Переход из жидкого состояния в газообразное (испарение, кипение) относится к фазовым переходам первого рода. Давление насыщенного пара $P$ и его температура связаны $T$ уравнением Клапейрона-Клаузиуса: \begin{equation} \frac{dP}{dT}=\frac{L}{T\left(V_{2}-V_{1}\right)},\tag{1} \end{equation} где $L$ — удельная теплота испарения, $V_{2}, V_{1}$ — удельные объемы газообразной и жидкой фаз соответственно. Для решения уравнения (1) допустимы следующие приближения: В рамках этих приближений решение уравнения (1) имеет вид: $$P=P_{0}\exp \left(\frac{M L}{R}\left(\frac{1}{T_{0}}-\frac{1}{T}\right)\right) \tag{3}$$ где $P_{0}$ — давление насыщенного пара при температуре $T_{0}$.
Измерьте зависимость разности давления внутри колбы и атмосферного давления от температуры газа внутри колбы. Постройте график полученной зависимости.
Рассчитайте зависимости парциальных давлений сухого воздуха и водяных паров в колбе от температуры.
Используя подходящие переменные, покажите, что давление насыщенных водяных паров описывается функцией (3). Свой вывод подтвердите с помощью соответствующего графика.
Рассчитайте среднее значение удельной теплоты испарения воды $L$ в измеренном вами диапазоне. Оцените погрешность найденного значения.
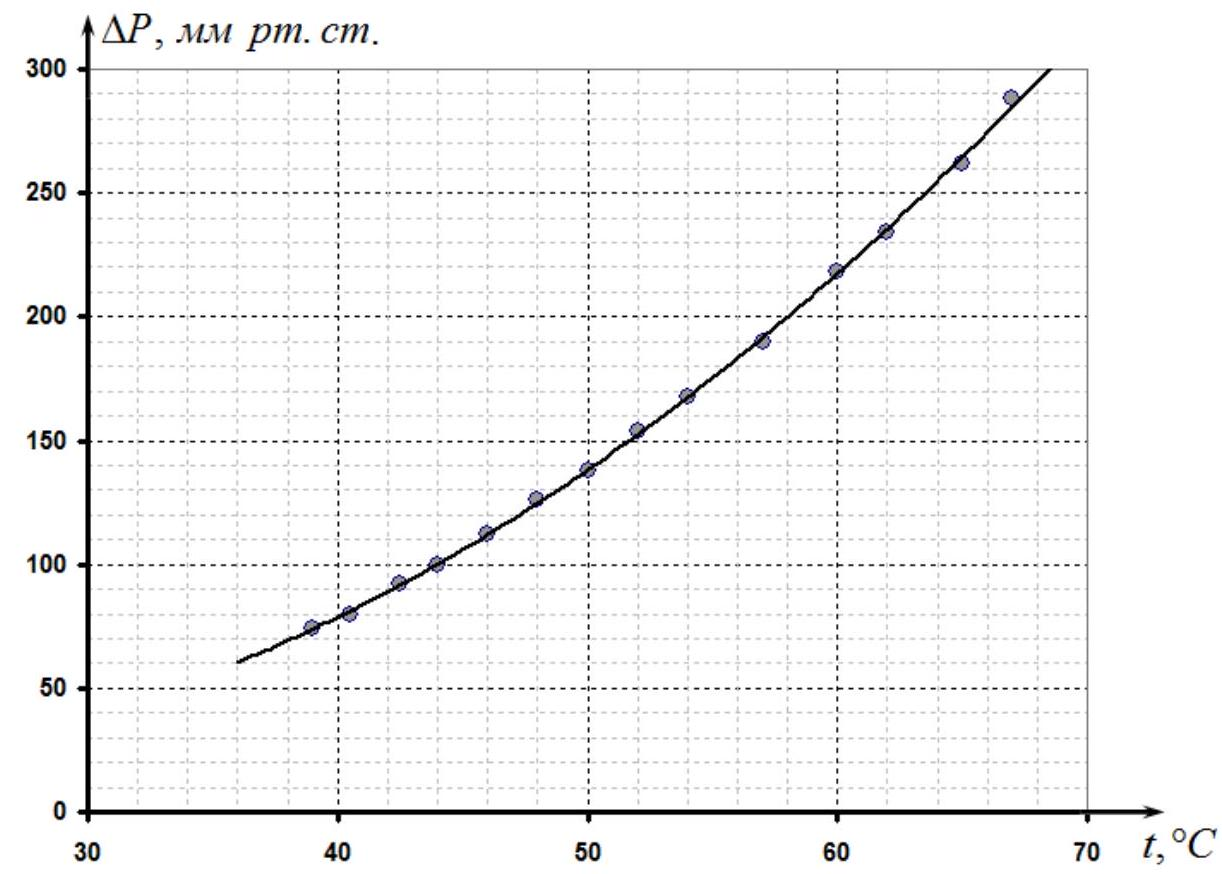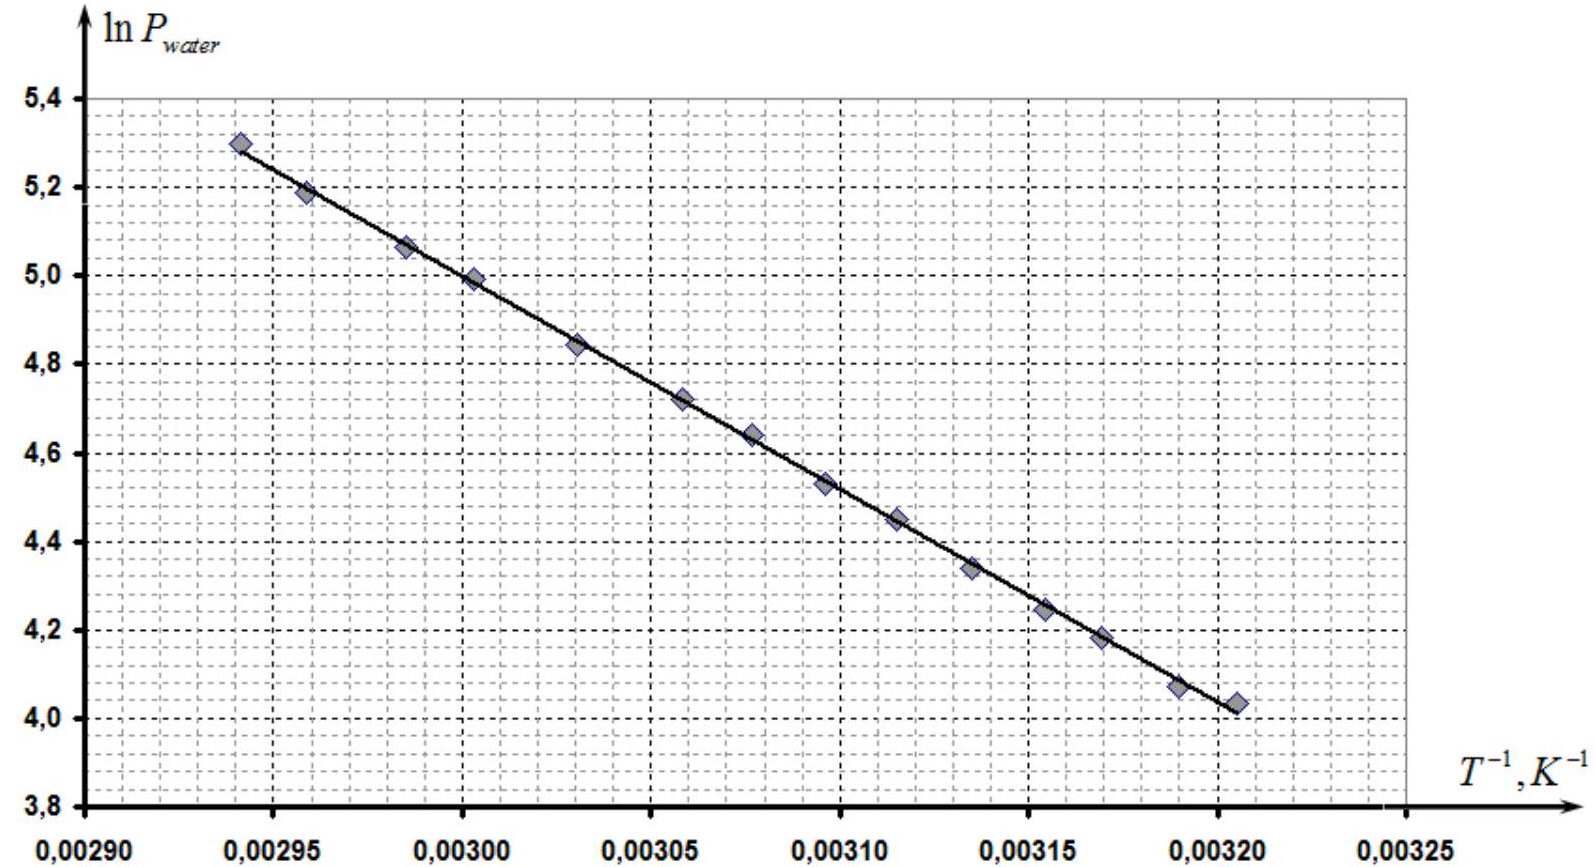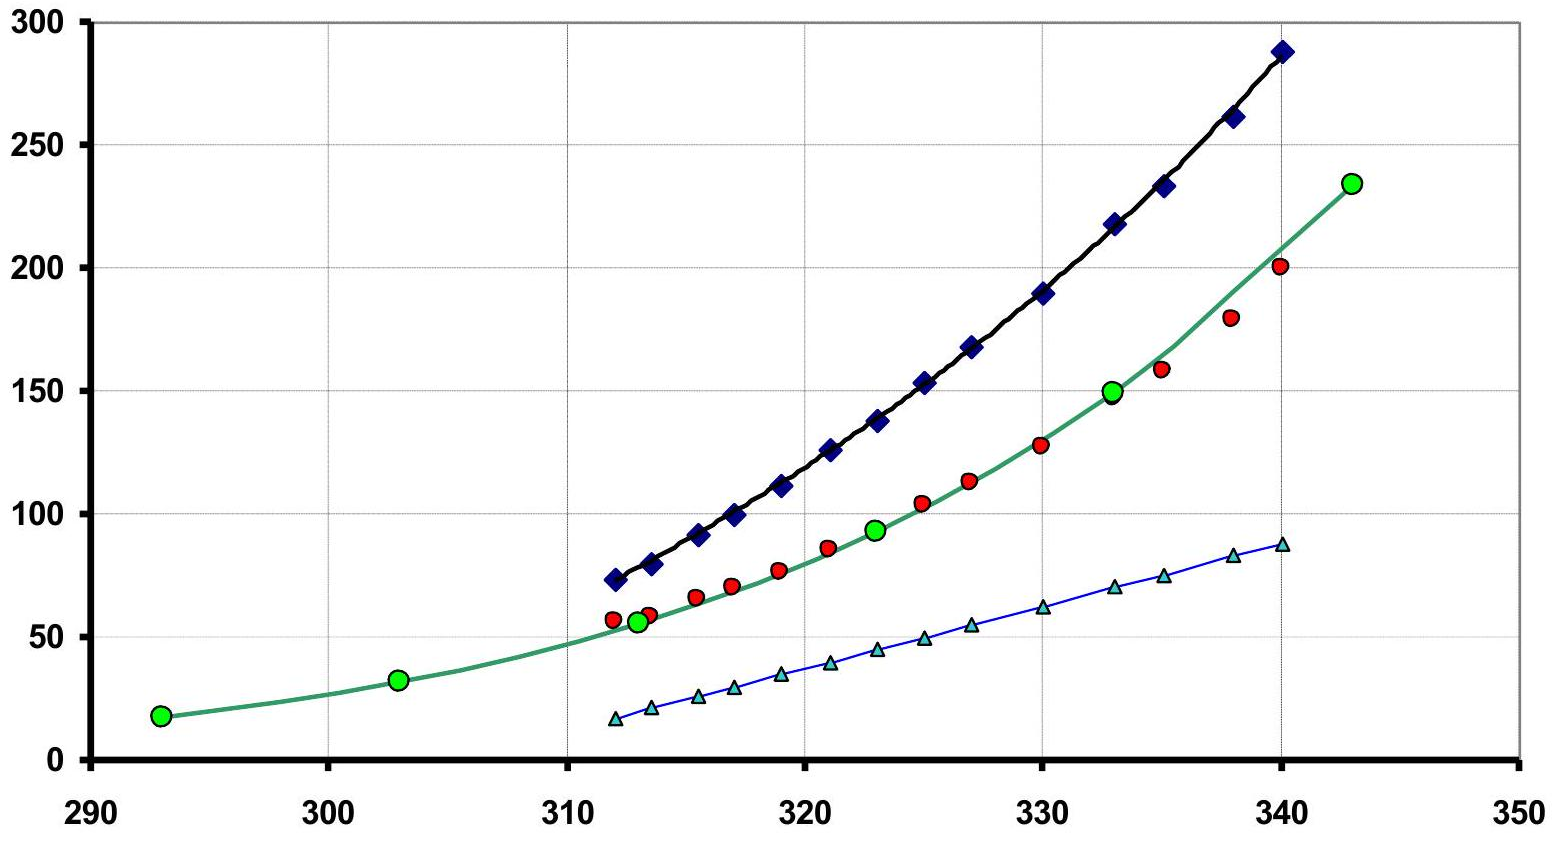
Измерьте зависимость разности давления внутри колбы и атмосферного давления от температуры газа внутри колбы. Постройте график полученной зависимости.
Решение: В таблице 1 приведены результаты измерений разности давлений $\Delta P$ в колбе и вне ее от температуры $t,{ }^{\circ}\mathrm{C}$. На рис. 1 показан график полученной зависимости. Полученная зависимость не линейная, поэтому ею нельзя объяснить только изменение температуры газа в колбе. | $\Delta P,~мм~рт.~ст.$ | 288 | 262 | 234 | 218 | 190 | 168 | 154 | 138 | 126 | 112 | 100 | 92 | 80 | 74 | | --- | --- | --- | --- | --- | --- | --- | --- | --- | --- | --- | --- | --- | --- | --- | | $t,^{\circ}\mathrm{C}$ | 67 | 65 | 62 | 60 | 57 | 54 | 52 | 50 | 48 | 46 | 44 | 42.5 | 40.5 | 39 |
Ответ: | $\Delta P,~мм~рт.~ст.$ | 288 | 262 | 234 | 218 | 190 | 168 | 154 | 138 | 126 | 112 | 100 | 92 | 80 | 74 | | --- | --- | --- | --- | --- | --- | --- | --- | --- | --- | --- | --- | --- | --- | --- | | $t,^{\circ}\mathrm{C}$ | 67 | 65 | 62 | 60 | 57 | 54 | 52 | 50 | 48 | 46 | 44 | 42.5 | 40.5 | 39 | Ответ: $\Delta P,~мм~рт.~ст.$288262234218190168154138126112100928074$t,^{\circ}\mathrm{C}$ 676562605754525048464442.540.539
Ответ: Полученная зависимость не линейная, поэтому ею нельзя объяснить только изменение температуры газа в колбе.

Рассчитайте зависимости парциальных давлений сухого воздуха и водяных паров в колбе от температуры.
Решение: Основная теоретическая проблема в решении данной задачи состоит в разделении измеренного давления в колбе на парциальные давления сухого воздуха $P_{air }$ и водяного пара $P_{water}$. Так как масса воздуха в колбе и объем самой колбы остаются неизменными, то для расчета давления воздуха можно воспользоваться уравнением $$\frac{P_{air}}{T}=\frac{P_{air0}}{T_0}=\operatorname{const}\tag{1}$$В условии задачи задано значение давления насыщенных паров воды $P_{water~0}=92.6~Па$ при температуре $t_0=50^\circ\mathrm C$. Эти значения позволяют найти постоянную величину в уравнении (1), а затем рассчитать значения парциального давления в измеренном диапазоне температур. Так по результатам измерений при указанной температуре разность давлений равна $\Delta P_0=138~мм~рт.~ст.$, атмосферное давление равнялось $P_{atm}=770~мм~рт. ~ст.$,следовательно, парциальное давление сухого воздуха в колбе при этой температуре $\left(T_0=50+273.2=323.2~K\right)$ равнялось$$P_{air0}=P_{atm}+\Delta P_0-P_{water0}=815.4~мм~рт.~ст.\tag{2}$$Далее из формулы (1) следует, что при температуре $T=\left(t,^{\circ} \mathrm C+273.2\right)~K$ парциальное давление сухого воздуха можно рассчитать по формуле $$P_{air}=\frac{P_{air0}}{T_0}T.\tag{3}$$После этого следует найти давление насыщенных паров воды с помощью формулы$$P_{water}=P_{atm}+\Delta P-P_{air}.\tag{4}$$В Таблице 2 приведены результаты необходимых расчетов (жирным шрифтом выделена «нулевая» точка).Таблица 2. | $t,^\circ\mathrm C$ | $\Delta P,~мм~рт.~ст.$ | $T,K$ | $P_{air},~мм~рт.~ст.$ | $P_{water},~мм~рт.~ст.$ | $\frac{1}{T},~K^{-1}$ | $\ln P_ {water }$ | | --- | --- | --- | --- | --- | --- | --- | | 67 | 288 | 340 | 858.32 | 199.68 | 0.00294 | 5.3 | | 65 | 262 | 338 | 853.27 | 178.73 | 0.00296 | 5.19 | | 62 | 234 | 335 | 845.69 | 158.31 | 0.00299 | 5.06 | | 60 | 218 | 333 | 840.64 | 147.36 | 0.003 | 4.99 | | 57 | 190 | 330 | 833.07 | 126.93 | 0.00303 | 4.84 | | 54 | 168 | 327 | 825.5 | 112.5 | 0.00306 | 4.72 | | 52 | 154 | 325 | 820.45 | 103.55 | 0.00308 | 4.64 | | **50** | **138** | **323** | **815.4** | **92.6** | **0.0031** | **4.53** | | 48 | 126 | 321 | 810.35 | 85.65 | 0.00312 | 4.45 | | 46 | 112 | 319 | 805.3 | 76.7 | 0.00313 | 4.34 | | 44 | 100 | 317 | 800.25 | 69.75 | 0.00315 | 4.24 | | 42.5 | 92 | 315.5 | 796.47 | 65.53 | 0.00317 | 4.18 | | 40.5 | 80 | 313.5 | 791.42 | 58.58 | 0.00319 | 4.07 | | 39 | 74 | 312 | 787.63 | 56.37 | 0.00321 | 4.03 |
Ответ: | $t,^\circ\mathrm C$ | $\Delta P,~мм~рт.~ст.$ | $T,K$ | $P_{air},~мм~рт.~ст.$ | $P_{water},~мм~рт.~ст.$ | $\frac{1}{T},~K^{-1}$ | $\ln P_ {water }$ | | --- | --- | --- | --- | --- | --- | --- | | 67 | 288 | 340 | 858.32 | 199.68 | 0.00294 | 5.3 | | 65 | 262 | 338 | 853.27 | 178.73 | 0.00296 | 5.19 | | 62 | 234 | 335 | 845.69 | 158.31 | 0.00299 | 5.06 | | 60 | 218 | 333 | 840.64 | 147.36 | 0.003 | 4.99 | | 57 | 190 | 330 | 833.07 | 126.93 | 0.00303 | 4.84 | | 54 | 168 | 327 | 825.5 | 112.5 | 0.00306 | 4.72 | | 52 | 154 | 325 | 820.45 | 103.55 | 0.00308 | 4.64 | | **50** | **138** | **323** | **815.4** | **92.6** | **0.0031** | **4.53** | | 48 | 126 | 321 | 810.35 | 85.65 | 0.00312 | 4.45 | | 46 | 112 | 319 | 805.3 | 76.7 | 0.00313 | 4.34 | | 44 | 100 | 317 | 800.25 | 69.75 | 0.00315 | 4.24 | | 42.5 | 92 | 315.5 | 796.47 | 65.53 | 0.00317 | 4.18 | | 40.5 | 80 | 313.5 | 791.42 | 58.58 | 0.00319 | 4.07 | | 39 | 74 | 312 | 787.63 | 56.37 | 0.00321 | 4.03 | Ответ: $t,^\circ\mathrm C$$\Delta P,~мм~рт.~ст.$$T,K$$P_{air},~мм~рт.~ст.$$P_{water},~мм~рт.~ст.$$\frac{1}{T},~K^{-1}$$\ln P_ {water }$67288340858.32199.680.002945.365262338853.27178.730.002965.1962234335845.69158.310.002995.0660218333840.64147.360.0034.9957190330833.07126.930.003034.8454168327825.5112.50.003064.7252154325820.45103.550.003084.6450138323815.492.60.00314.5348126321810.3585.650.003124.4546112319805.376.70.003134.3444100317800.2569.750.003154.2442.592315.5796.4765.530.003174.1840.580313.5791.4258.580.003194.073974312787.6356.370.003214.03

Используя подходящие переменные, покажите, что давление насыщенных водяных паров описывается функцией (3). Свой вывод подтвердите с помощью соответствующего графика.
Решение: Для проверки применимости формулы (3) для описания полученной зависимости ее следует линериазовать, то есть представить в виде$$\ln P_{water}=\ln P_{water0}+\frac{ML}{R}\left(\frac{1}{T_0}-\frac{1}{T}\right) \tag{5}$$Из этой записи видно, что зависимость логарифма давления $\ln P_{water}$ от величины, обратной абсолютной температуре $T^{-1}$, должна быть линейна. В двух последних столбцах таблицы 2, также показаны эти значения. На рис. 2 построен график полученной зависимости. Отметим, что единицы измерения давления (в данном случае мы оставили мм рт. ст.) не влияют ни на вид графика, ни на коэффициент его наклона. Определяют только несущественный параллельный сдвиг вдоль вертикальной оси. Полученная зависимость является линейной, что подтверждает справедливость проверяемой формулы (3) из условия задачи.
Ответ: Полученная зависимость является линейной, что подтверждает справедливость проверяемой формулы (3) из условия задачи.

Рассчитайте среднее значение удельной теплоты испарения воды $L$ в измеренном вами диапазоне. Оцените погрешность найденного значения.
Решение: Из выражения (5) следует, что коэффициент наклона графика, изображенного на рис. 2 равен$$K=\frac{\Delta\left(\ln P_{water}\right)}{\Delta\left(T^{-1}\right)}=-\frac{ML}{R}.\tag{6}$$Поэтому удельную теплоту испарения воды можно рассчитать по формуле$$L=-\frac{KR}{M}.\tag{7}$$Расчет по методу наименьших квадратов приводит к следующему значению коэффициента наклона$$K=-(4.82\pm0.08)\cdot10^{3}~K\tag{8}$$ Дополнение
Ответ: Следовательно, среднее значение удельной теплоты испарения воды в данном диапазоне температур равно$$L=-\frac{KR}{M}=\frac{4.82\cdot10^{3}~K \cdot 8.31~\frac{ Дж}{моль\cdot K}}{18.0 \cdot 10^{-3}~кг}=2.23\cdot10^{6}~\frac{Дж}{кг}. \tag{7}$$Экспериментальная погрешность найденного значения определяется по формуле$$\Delta L=L\frac{\Delta K}{K}\approx 0.04\cdot 10^{6}~\frac{Дж}{кг}.\tag{8}$$что составляет менее $2\%$.  Дополнение
Темы:
E, Термодинамика, IEPhO, Уравнение Клапейрона-Клаузиуса, Уравнение состояния идеального газа, Фазовый переход, Давление, Насыщенный пар